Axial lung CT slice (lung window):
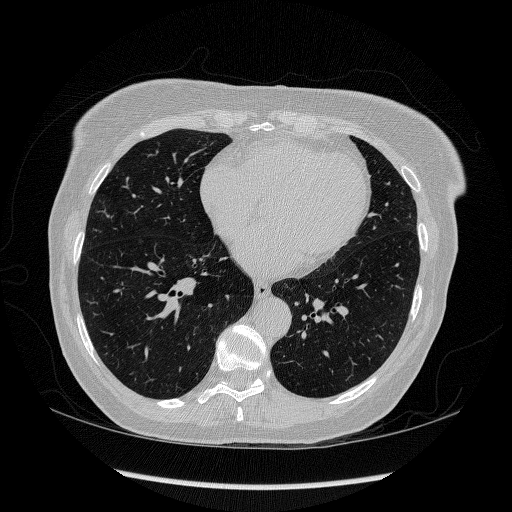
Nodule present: no